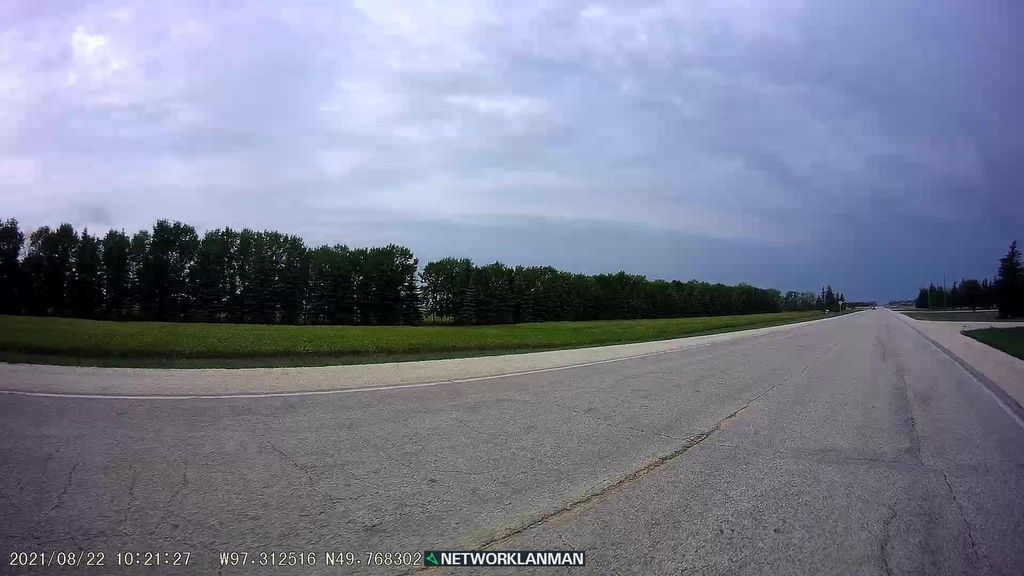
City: winnipeg